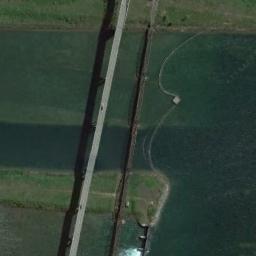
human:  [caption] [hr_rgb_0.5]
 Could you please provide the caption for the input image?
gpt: The two bridges intersect on the river bank .

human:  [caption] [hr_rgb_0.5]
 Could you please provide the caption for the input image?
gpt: There are two bridges over the swampy land .

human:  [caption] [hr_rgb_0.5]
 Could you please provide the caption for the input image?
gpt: Two parallel bridges connect the land on both sides of the turquoise river  There are several sandbanks in the middle of the river .

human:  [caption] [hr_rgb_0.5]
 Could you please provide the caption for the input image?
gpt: A bridge is built on a green river and the river has a channel bar .

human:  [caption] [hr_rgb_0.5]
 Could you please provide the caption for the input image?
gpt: There are many cars on the bridge .